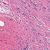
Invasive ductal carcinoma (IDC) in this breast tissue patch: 0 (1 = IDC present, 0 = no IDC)